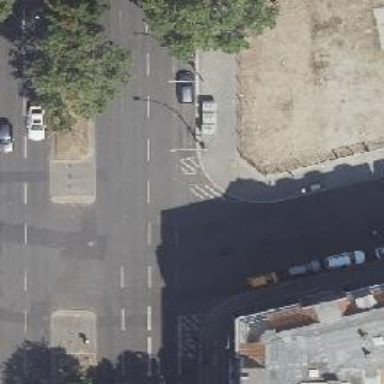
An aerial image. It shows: Asphalt footway with unmarked crossing.